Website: bh-photo
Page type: gifting
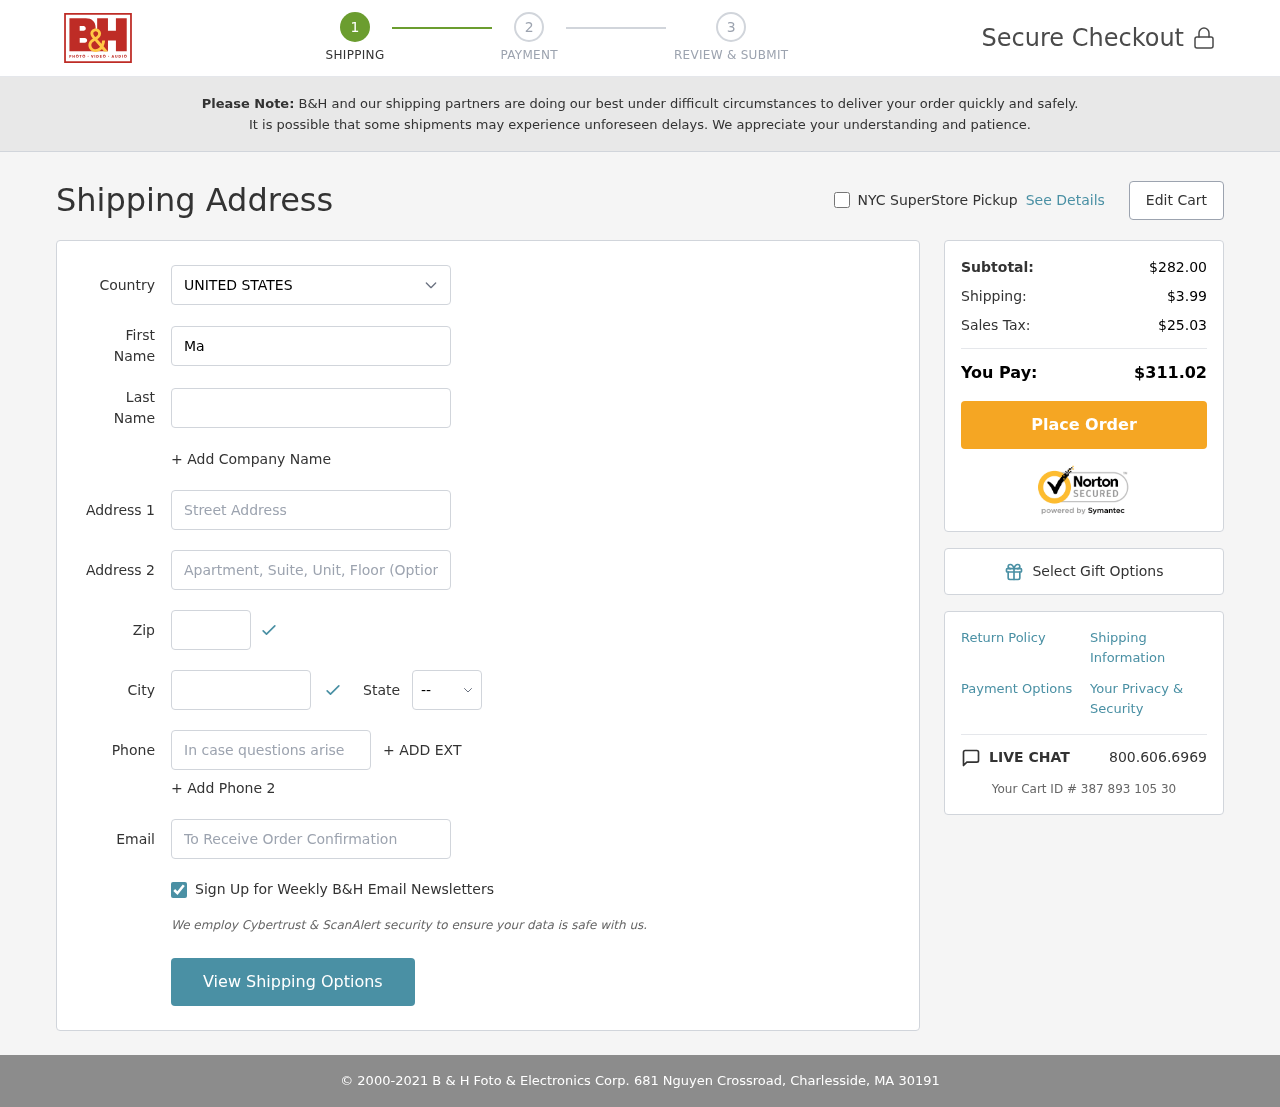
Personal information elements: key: PII_CITY
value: Charlesside
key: PII_COUNTRY
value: United States
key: PII_EMAIL
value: maryrichardson@gmail.com
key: PII_FIRSTNAME
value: Mary
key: PII_LASTNAME
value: Richardson
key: PII_PHONE
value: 4373970331
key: PII_POSTCODE
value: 30191
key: PII_STATE_ABBR
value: MA
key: PII_STREET
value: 681 Nguyen Crossroad
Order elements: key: ORDER_SUBTOTAL
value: $282.00
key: ORDER_SHIPPING_COST
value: $3.99
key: ORDER_TAX
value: $25.03
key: ORDER_TOTAL
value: $311.02
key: ORDER_ID
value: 387 893 105 30